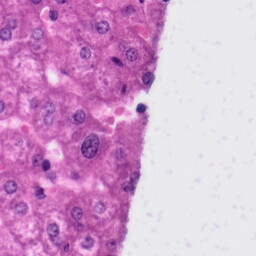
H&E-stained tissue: Liver